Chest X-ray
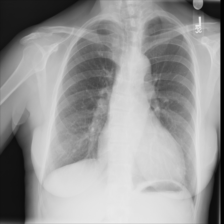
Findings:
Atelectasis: negative
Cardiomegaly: positive
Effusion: negative
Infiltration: negative
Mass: negative
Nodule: positive
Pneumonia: negative
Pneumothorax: negative
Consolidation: negative
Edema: negative
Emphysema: negative
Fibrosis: negative
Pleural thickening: negative
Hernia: negative